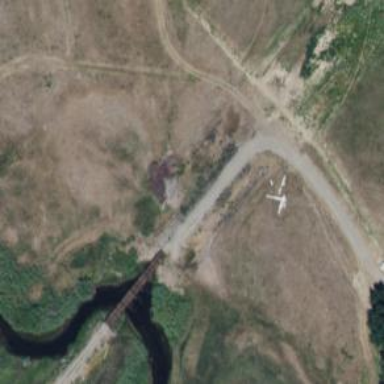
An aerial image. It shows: Abandoned railroad bridge.